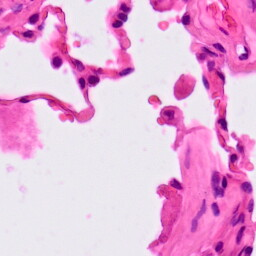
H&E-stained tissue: Lung